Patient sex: F
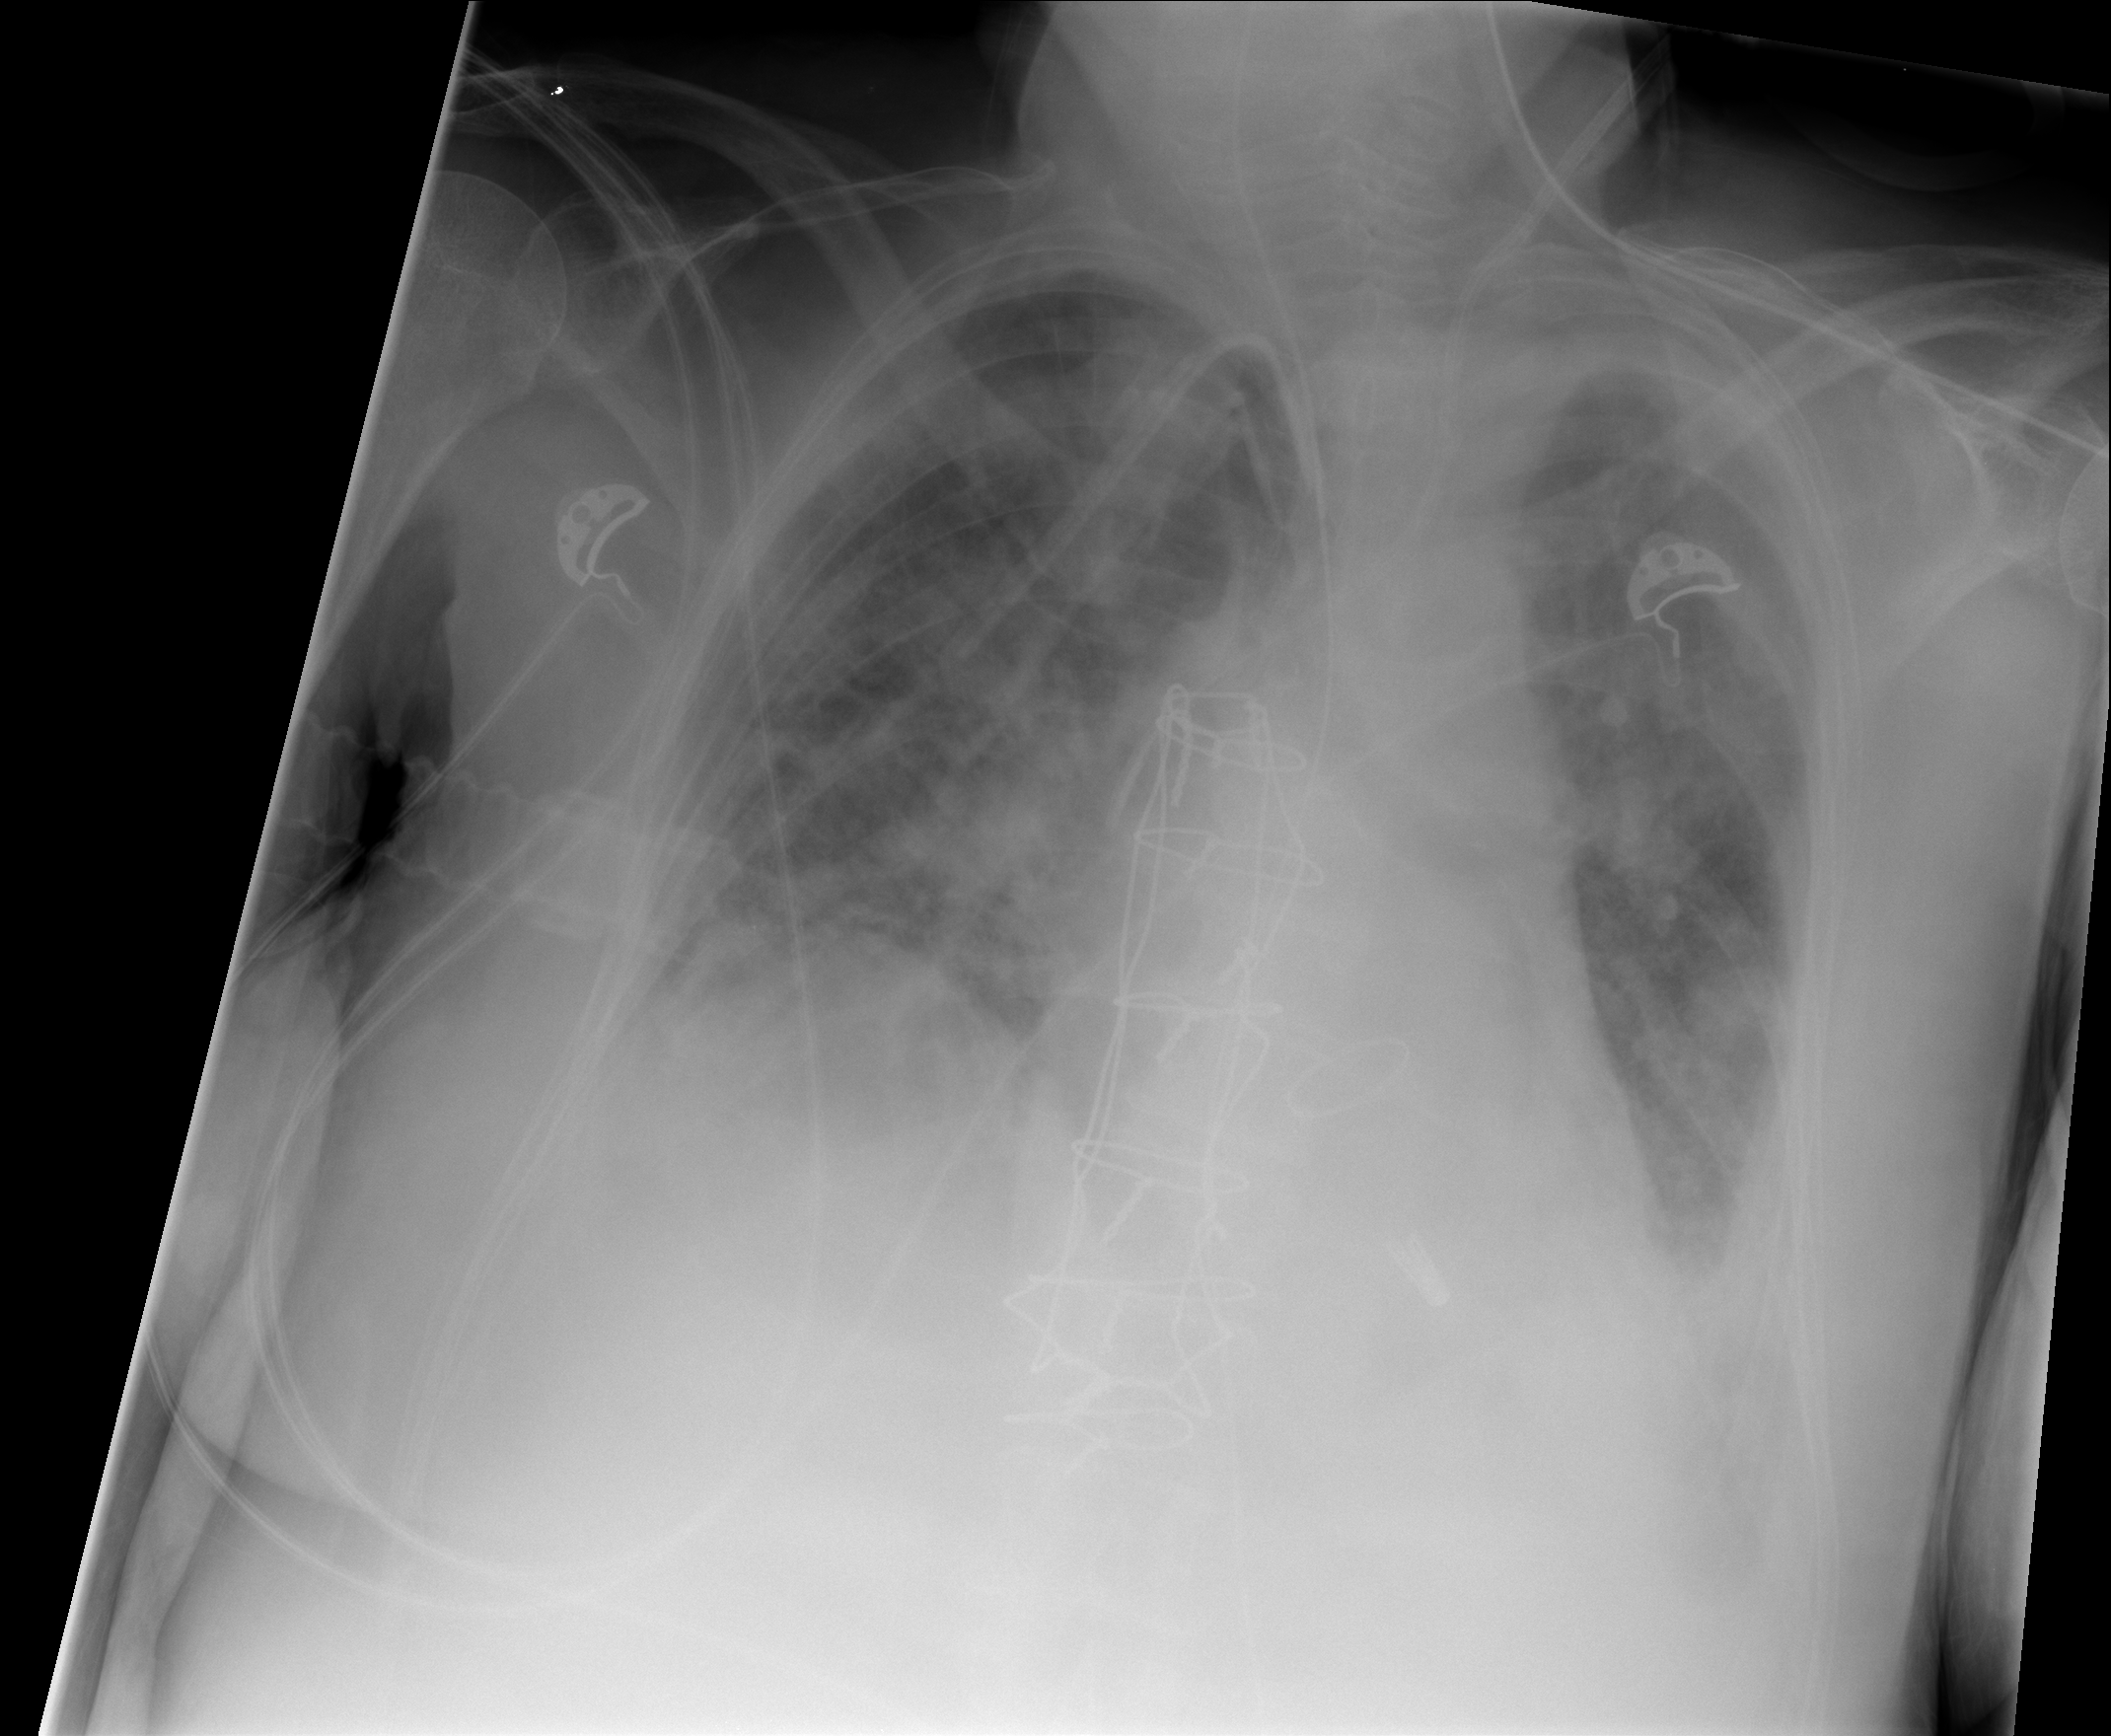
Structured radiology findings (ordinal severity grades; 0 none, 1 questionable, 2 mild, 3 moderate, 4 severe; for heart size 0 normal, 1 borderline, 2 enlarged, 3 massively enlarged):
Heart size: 0
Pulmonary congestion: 2
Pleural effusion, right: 2
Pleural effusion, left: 2
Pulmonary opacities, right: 3
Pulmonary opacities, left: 3
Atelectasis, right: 3
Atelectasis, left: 3